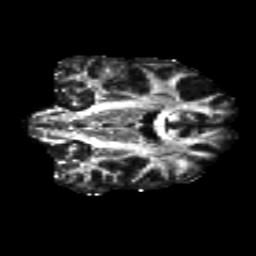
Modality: FA
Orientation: coronal
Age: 29
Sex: male
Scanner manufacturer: siemens
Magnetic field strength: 3 T
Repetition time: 8.8 s
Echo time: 0.085 s